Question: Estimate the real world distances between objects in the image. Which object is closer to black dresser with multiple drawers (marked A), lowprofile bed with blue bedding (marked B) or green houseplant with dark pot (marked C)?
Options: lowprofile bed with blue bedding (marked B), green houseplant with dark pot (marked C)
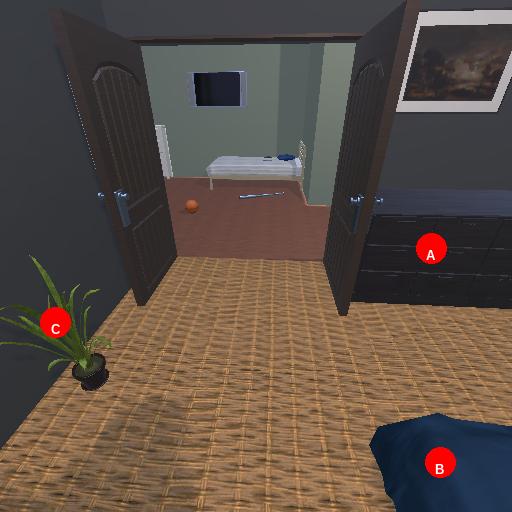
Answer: lowprofile bed with blue bedding (marked B)